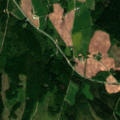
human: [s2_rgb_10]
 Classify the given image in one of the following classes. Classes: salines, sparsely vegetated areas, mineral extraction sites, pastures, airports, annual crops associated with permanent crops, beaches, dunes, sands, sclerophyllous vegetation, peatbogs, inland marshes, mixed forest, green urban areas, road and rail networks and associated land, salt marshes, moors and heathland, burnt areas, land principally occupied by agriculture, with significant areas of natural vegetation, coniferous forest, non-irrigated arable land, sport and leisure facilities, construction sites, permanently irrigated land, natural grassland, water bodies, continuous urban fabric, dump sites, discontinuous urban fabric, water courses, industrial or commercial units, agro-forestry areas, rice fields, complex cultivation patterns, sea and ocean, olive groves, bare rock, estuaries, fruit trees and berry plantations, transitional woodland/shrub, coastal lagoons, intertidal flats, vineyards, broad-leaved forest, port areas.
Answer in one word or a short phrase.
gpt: land principally occupied by agriculture, with significant areas of natural vegetation, coniferous forest, mixed forest, transitional woodland/shrub